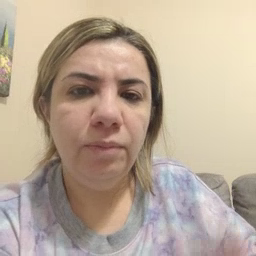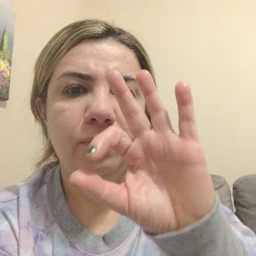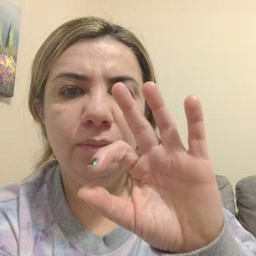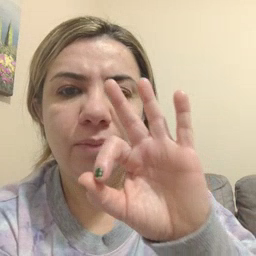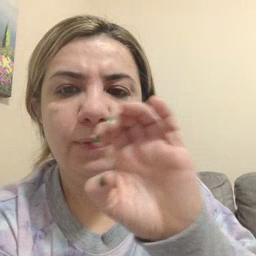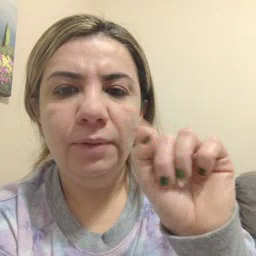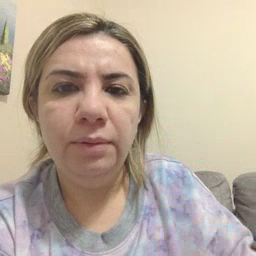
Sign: feet